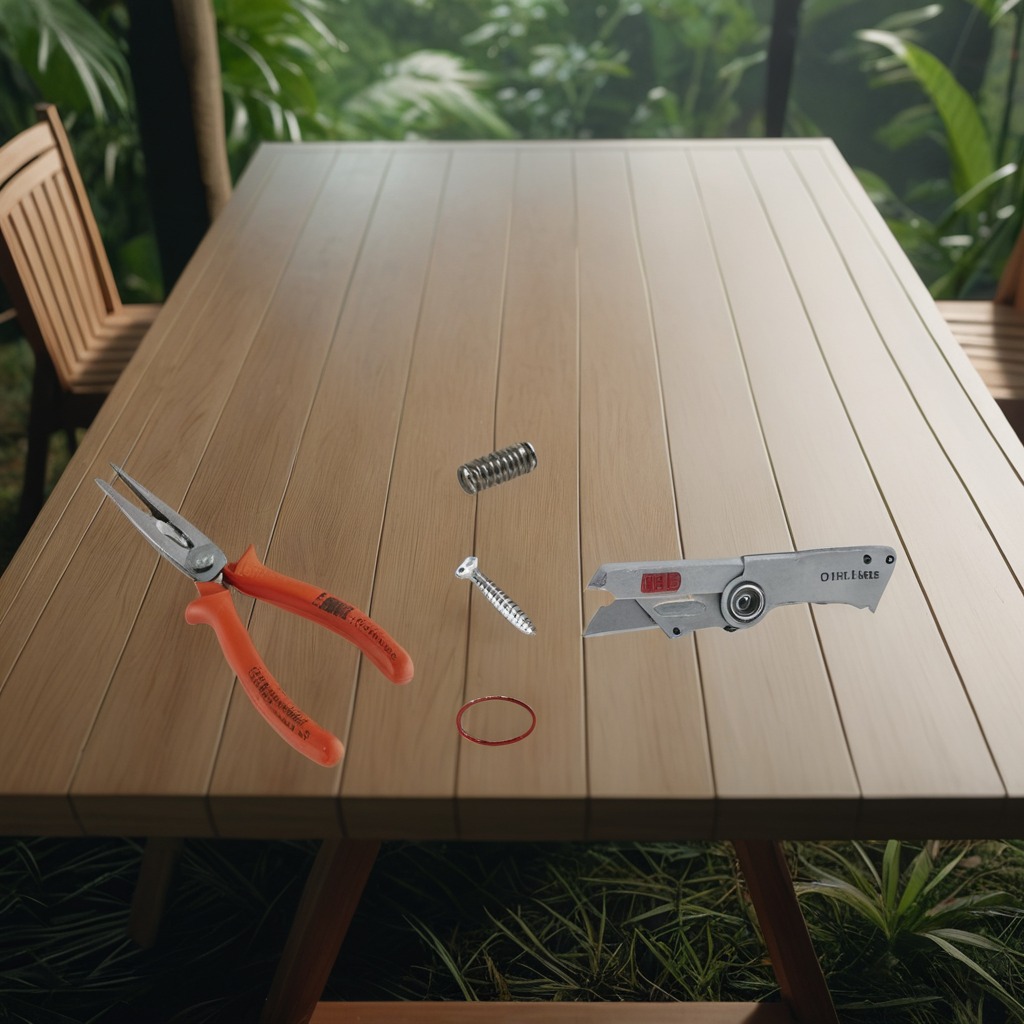
A rubber o-ring, a utility knife, a metal machine screw, a pair of pliers, and a coiled metal spring are lying on a wooden table inside a jungle field workshop tent.